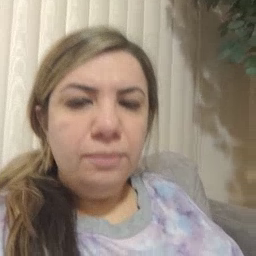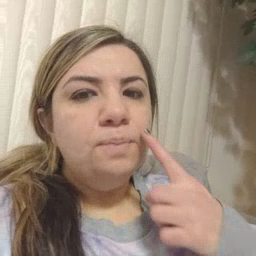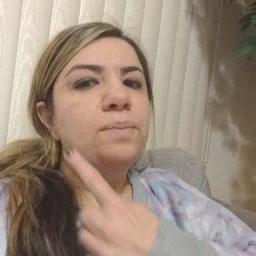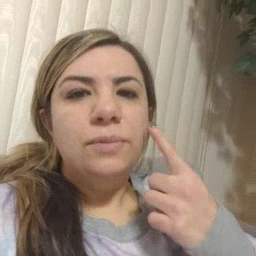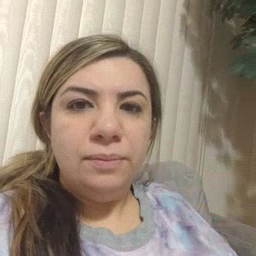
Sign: lips